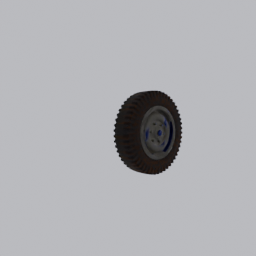
Label: mechanical